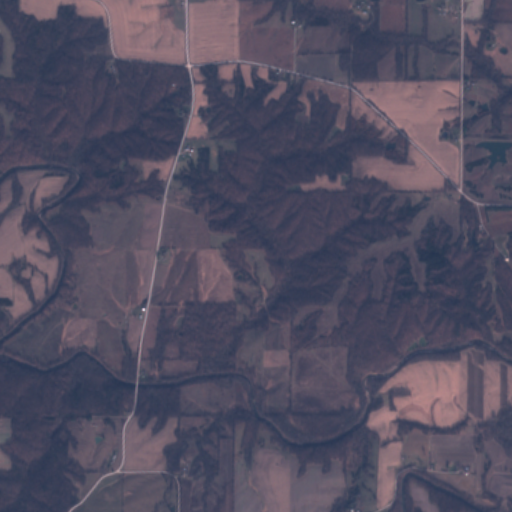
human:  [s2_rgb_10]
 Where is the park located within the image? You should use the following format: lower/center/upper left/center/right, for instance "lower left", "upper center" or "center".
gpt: The park is located in the lower left of the image.
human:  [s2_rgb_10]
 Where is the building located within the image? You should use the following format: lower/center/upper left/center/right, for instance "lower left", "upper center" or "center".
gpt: The building is located in the lower left of the image.
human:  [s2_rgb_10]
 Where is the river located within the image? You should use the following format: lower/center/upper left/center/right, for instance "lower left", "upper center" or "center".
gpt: The river is located in the right of the image.
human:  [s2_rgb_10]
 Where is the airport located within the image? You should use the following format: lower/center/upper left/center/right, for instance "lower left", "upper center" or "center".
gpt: There is no airport in the image.